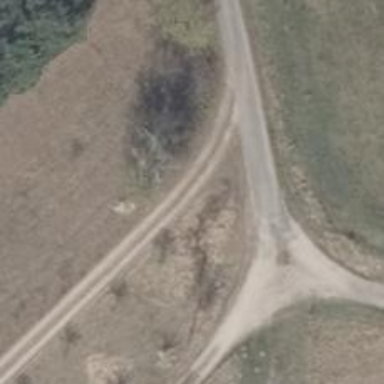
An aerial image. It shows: Service road.